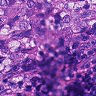
Metastatic tissue present: yes